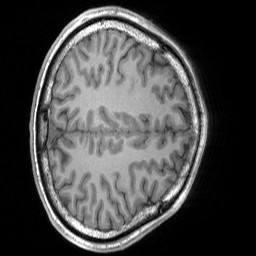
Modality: T1w
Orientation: axial
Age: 20
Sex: male
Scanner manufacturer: siemens
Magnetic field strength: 3 T
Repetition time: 1.8 s
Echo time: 0.00252 s